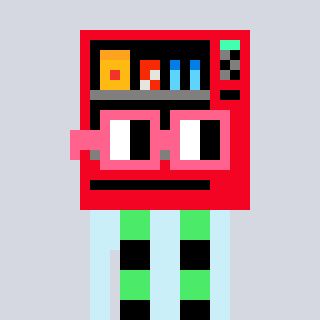
a pixel art character with square pink glasses, a vending machine-shaped head and a cold-colored body on a cool background